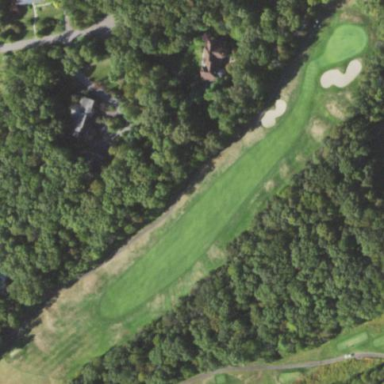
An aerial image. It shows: Rough grassy area used for golf.